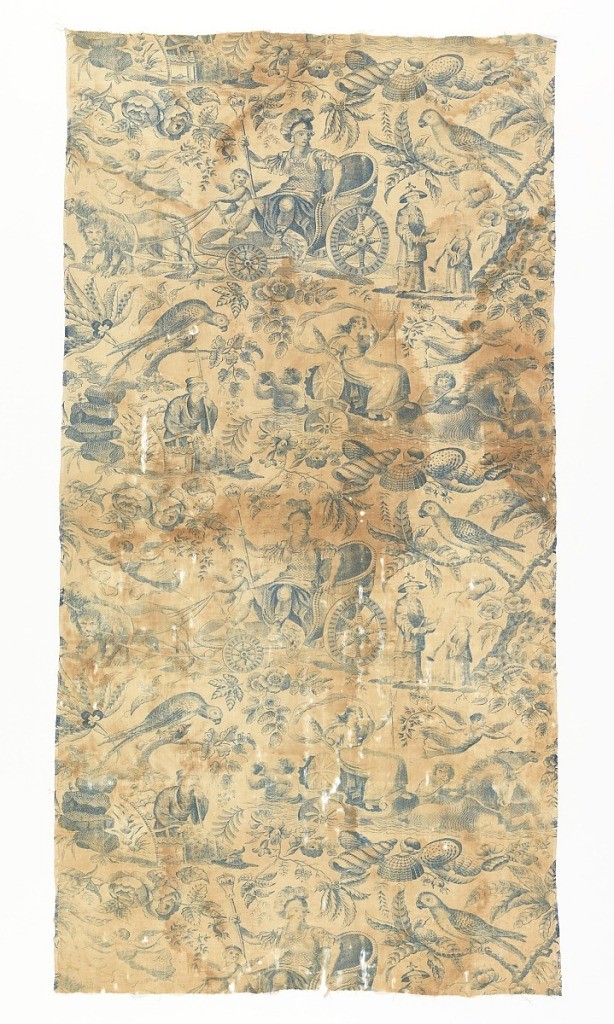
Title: Fragment
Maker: Joseph Lockett
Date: mid- 18th–early 19th century
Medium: Medium cotton Technique: printed with engraved roller on plain weave
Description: Furnishing textile fragment showing repeating pattern of an armored figure, possibly Cybele, seated in a chariot drawn by lions, the reins held by cupid. Britannia, leaning on her shield is drawn in a seashell pulled by horses. This is the traditional configuration found on British coins. She holds a trident, symbolizing Britain's domination of the seas. In front, flies a heralding angel and in the water behind, a figure blows on a conch shell. Interspaced throughout are flowers, sea shells and chinoiserie figures.